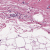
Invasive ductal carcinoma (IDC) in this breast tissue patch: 0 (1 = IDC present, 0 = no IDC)